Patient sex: F
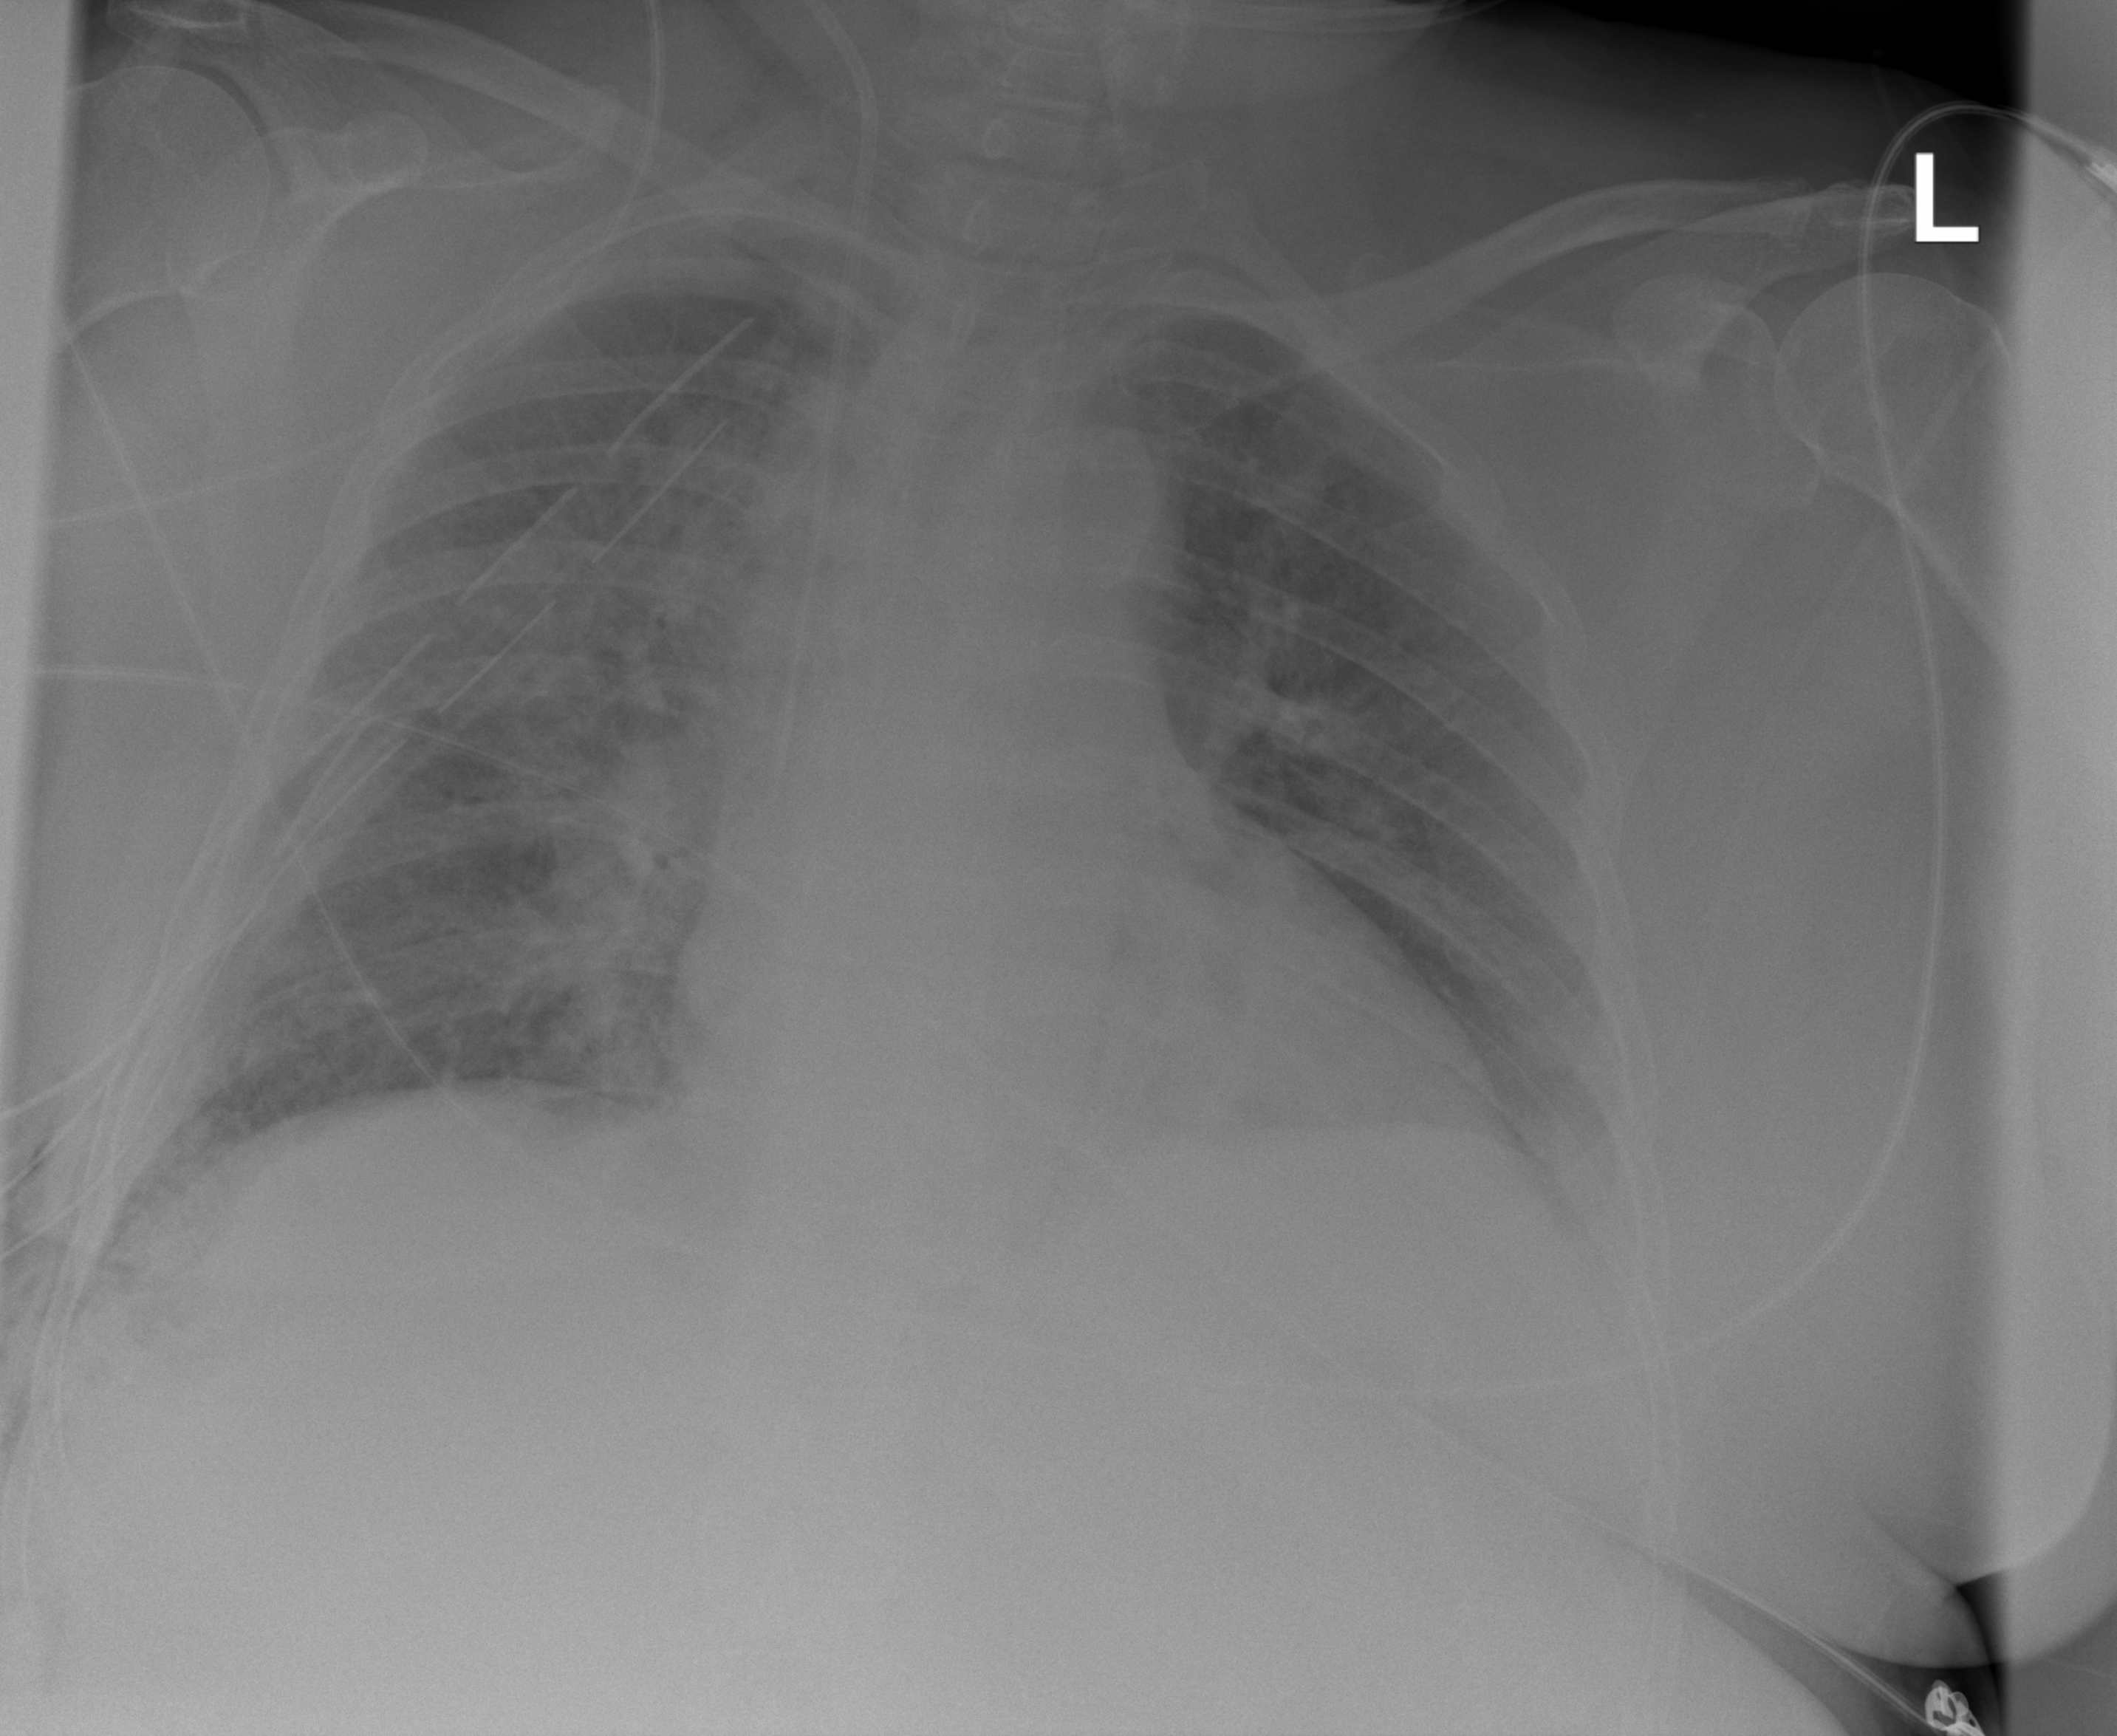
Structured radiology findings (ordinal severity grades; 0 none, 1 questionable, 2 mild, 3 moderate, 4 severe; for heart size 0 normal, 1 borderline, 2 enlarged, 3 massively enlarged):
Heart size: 2
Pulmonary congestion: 2
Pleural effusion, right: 0
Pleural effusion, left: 1
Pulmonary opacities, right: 2
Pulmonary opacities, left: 0
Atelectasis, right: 2
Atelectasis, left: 0